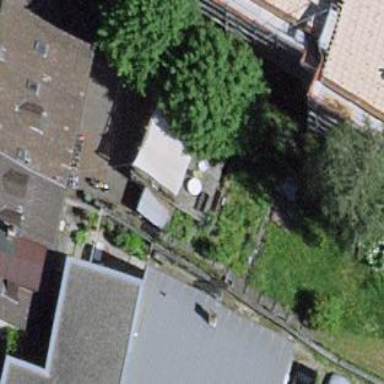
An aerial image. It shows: Garage.